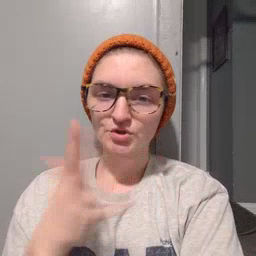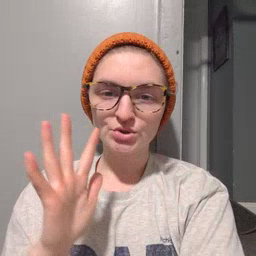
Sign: finish